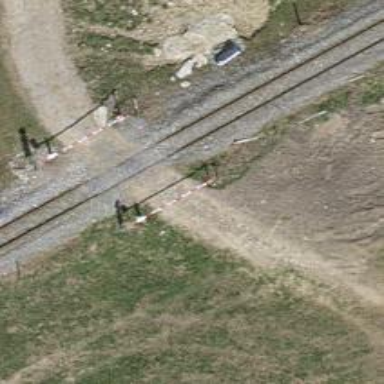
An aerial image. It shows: Level crossing along the railway.